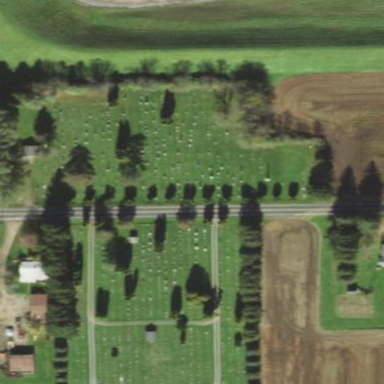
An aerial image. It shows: Cemetery.